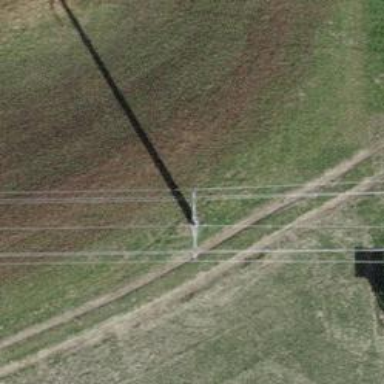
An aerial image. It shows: Power line in the image.